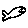
Label: fish